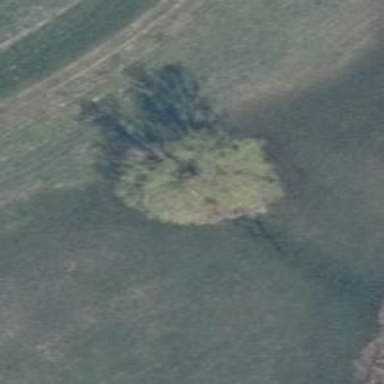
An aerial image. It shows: Beautiful tree in nature.